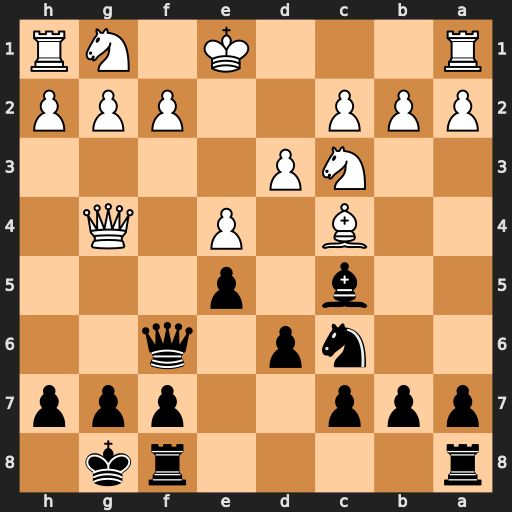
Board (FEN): r4rk1/ppp2ppp/2np1q2/2b1p3/2B1P1Q1/2NP4/PPP2PPP/R3K1NR
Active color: b
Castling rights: KQ
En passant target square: -
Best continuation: Qxf2+ Kd1 Qf1+ Kd2 Qxa1